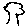
Label: tree